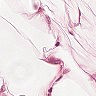
Metastatic tissue present: no